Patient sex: M
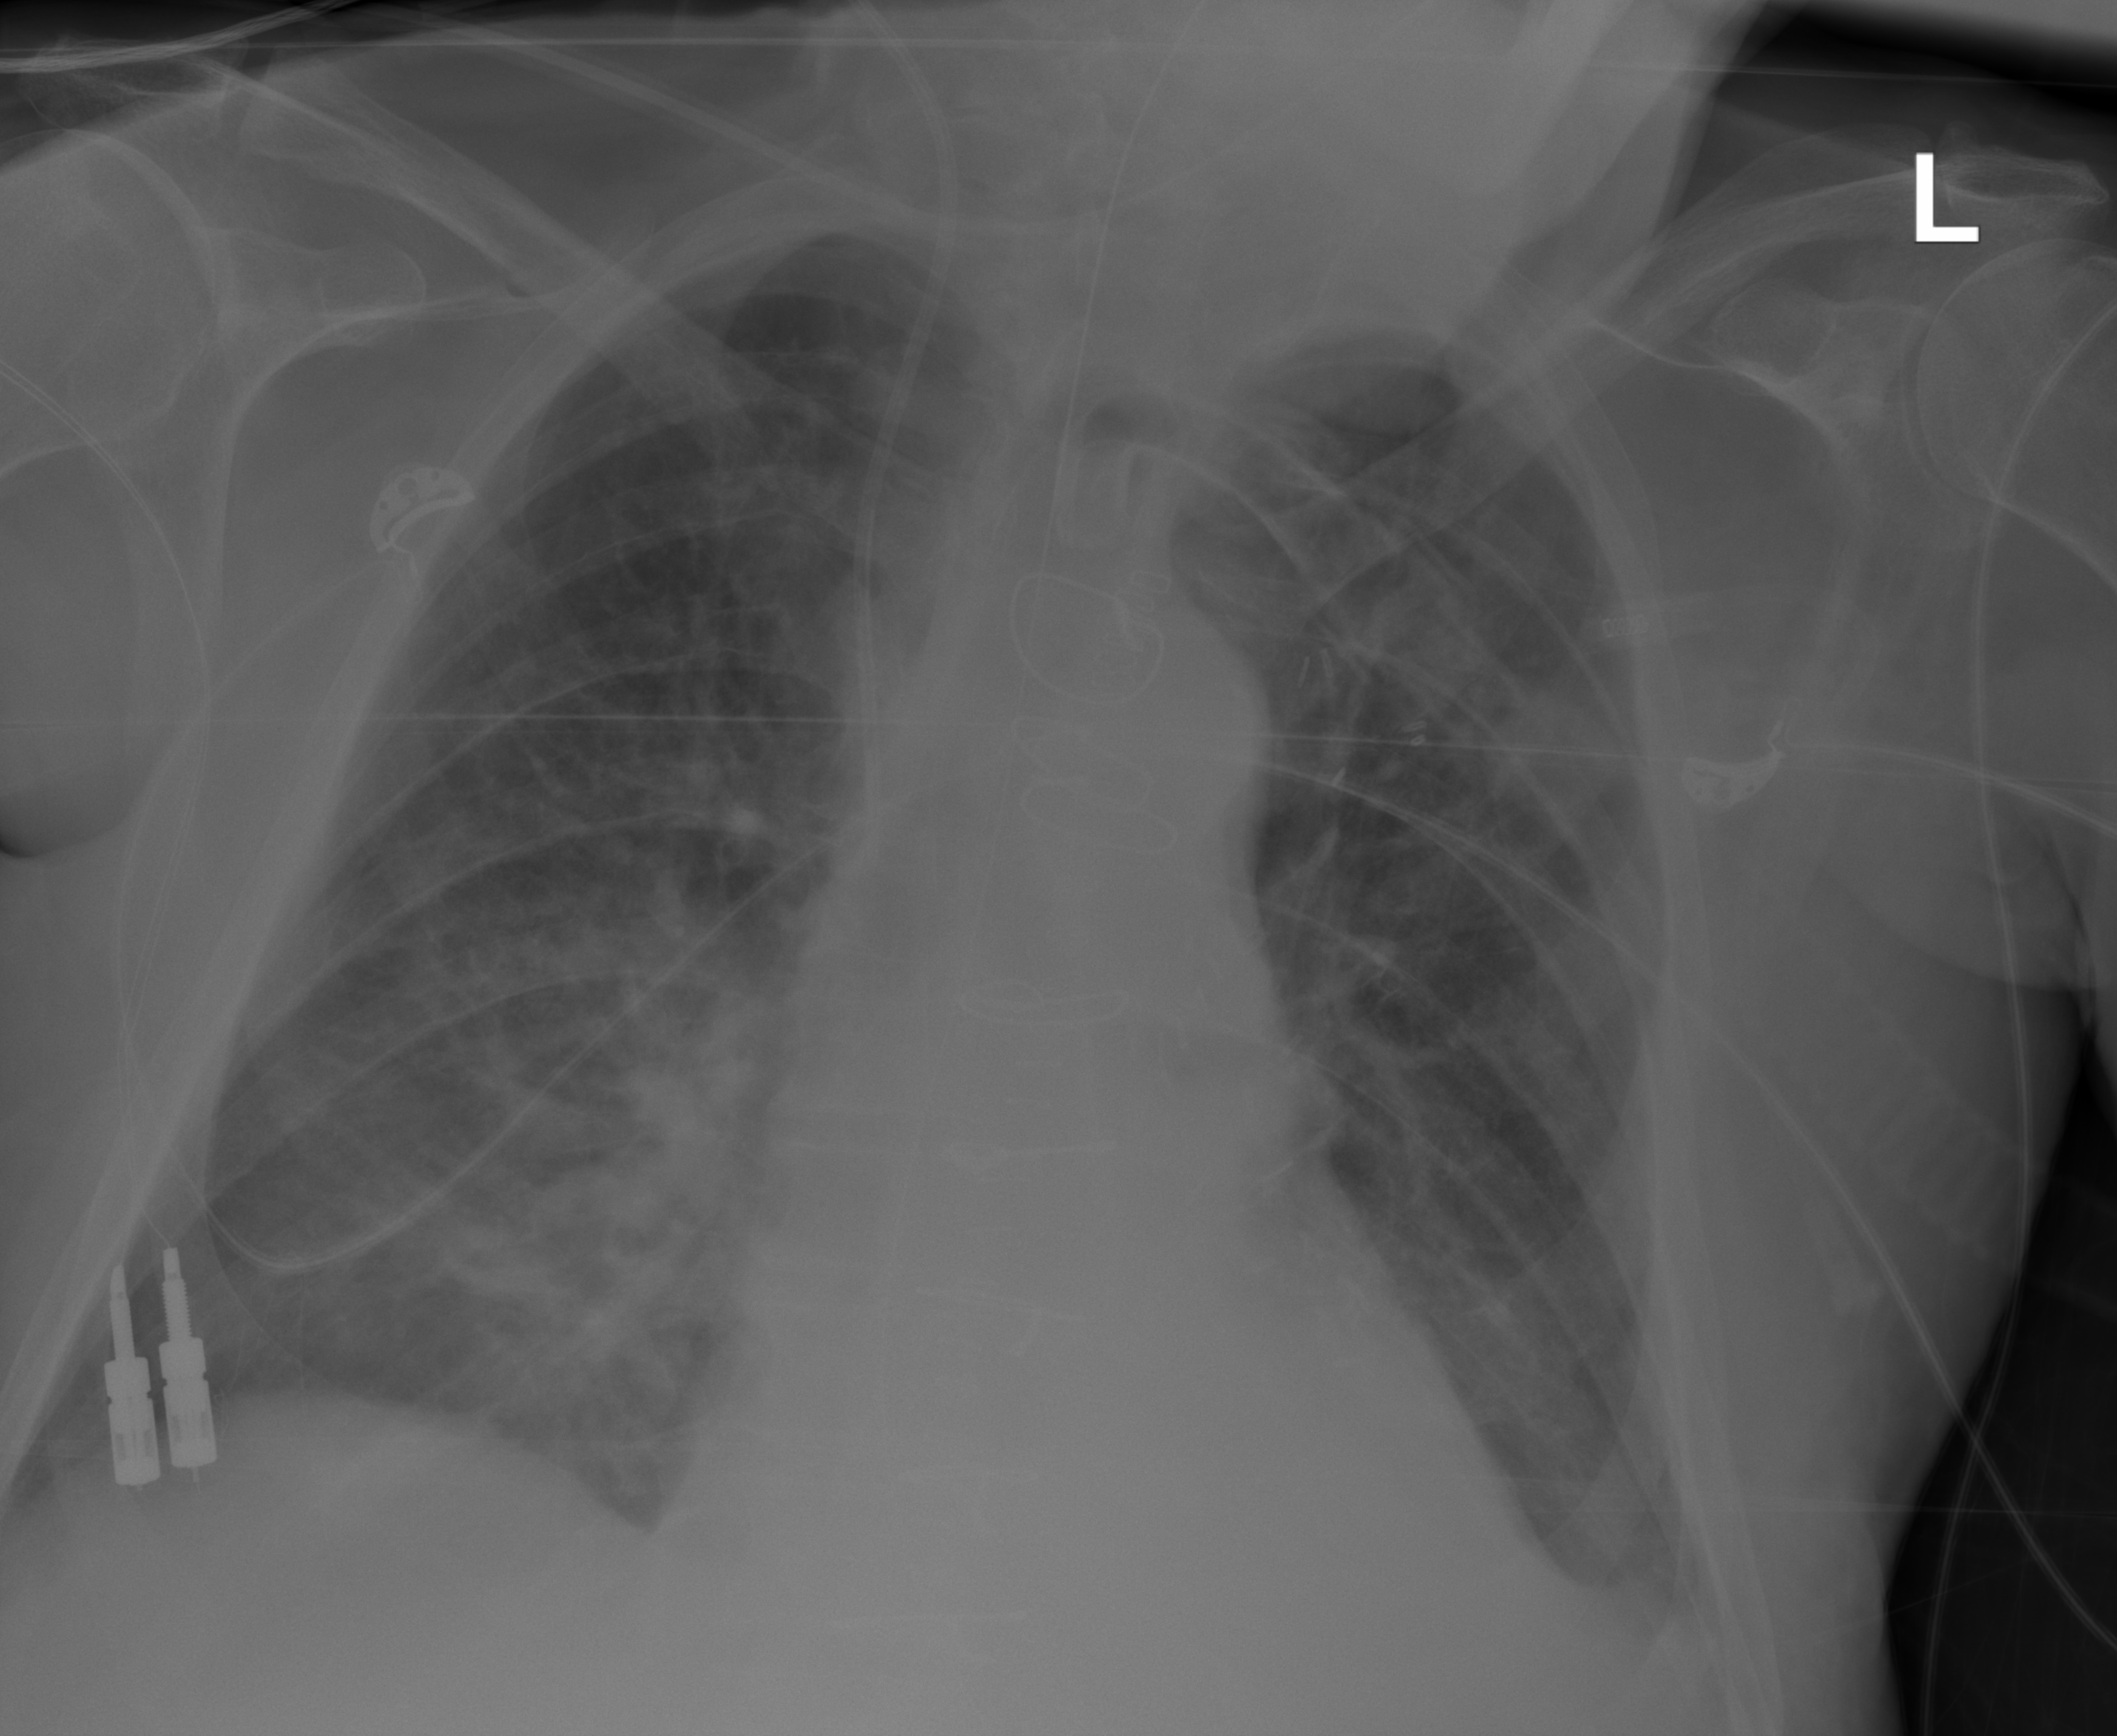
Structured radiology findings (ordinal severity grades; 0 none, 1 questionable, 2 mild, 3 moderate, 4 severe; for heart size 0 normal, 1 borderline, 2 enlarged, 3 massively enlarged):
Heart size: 1
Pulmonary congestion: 2
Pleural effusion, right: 0
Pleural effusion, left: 2
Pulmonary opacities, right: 2
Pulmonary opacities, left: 1
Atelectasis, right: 2
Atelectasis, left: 2